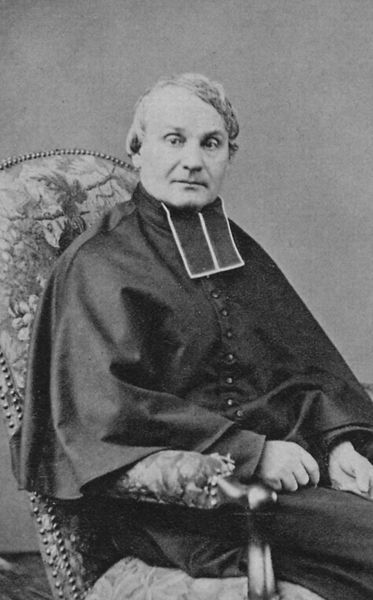
Titel: Cartes de visite aus dem Atelier Bayard und Bertall
Künstler: Hippolyte Bayard
Schlagwörter: hand, haut, mann, schatten, umhang, weiß, sitzen, blume, blumen, grau, holz, licht, mund, nase, ohr, schwarz, stirn, stuhl, blick, rosen, rot, muster, ornament, alt, augen, falten, gesicht, kleidung, kragen, bild, bildnis, hände, möbel, portrait, porträt, kirche, auge, geistlicher, gewand, haare, kutte, mantel, sessel, sitzend, person, frontal, kinn, knopf, scheitel, armlehne, lehne, sitz, ansicht, leer, bischof, papst, langeweile, falte, polster, ernst, seitenscheitel, dekor, sitzt, stuhllehne, atelier, robe, nägel, knöpfe, nieten, stola, betrachter, foto, fotografie, photographie, greis, lehnstuhl, religion, schwarz-weiß, noir, kardinal, brokat, photo, schoss, talar, pfarrer, halbprofil, knöpf, aufgestützt, klerus, pastor, pfaffe, priester, zugeknöpft, armlehnstuhl, halskragen, gepolstert, fragend, erinnerung, beschläge, lehen, scheiten, fotostudio, sessellehne, fauteuil, bäffchen, vorne, kape, pellerine, katholisch, würdenträger, polsternägel, gefalten, noir et blanc, noire, soutane, beffchen, blick zum betrachter, amtsträger, bäppchen, ignoranz, ge4sicht, monzetta, papa, stuhul, prelat, blumensessel, curé, eclésiastique